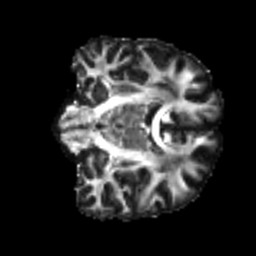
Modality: FA
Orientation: coronal
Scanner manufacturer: siemens
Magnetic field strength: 3 T
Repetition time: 4 s
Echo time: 0.0594 s